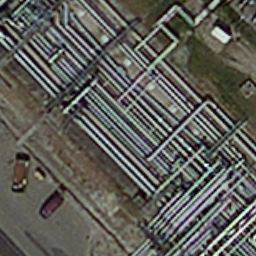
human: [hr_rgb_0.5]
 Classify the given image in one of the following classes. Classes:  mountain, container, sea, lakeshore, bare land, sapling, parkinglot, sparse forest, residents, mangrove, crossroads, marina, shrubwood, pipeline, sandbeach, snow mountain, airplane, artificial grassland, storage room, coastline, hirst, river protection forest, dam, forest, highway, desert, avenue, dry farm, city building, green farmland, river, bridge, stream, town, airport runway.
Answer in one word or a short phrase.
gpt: pipeline